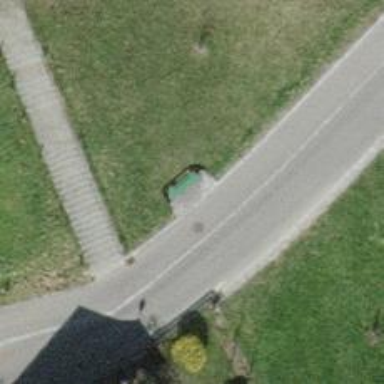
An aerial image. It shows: Bench for seating.